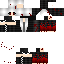
A male skeleton skin with dark skin, wearing red helmet dressed in a red armor chest and black pants, featuring a closed mouth.